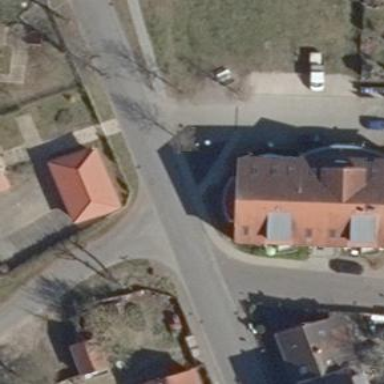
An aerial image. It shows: Part of building.